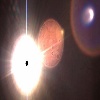
Label: sunburn